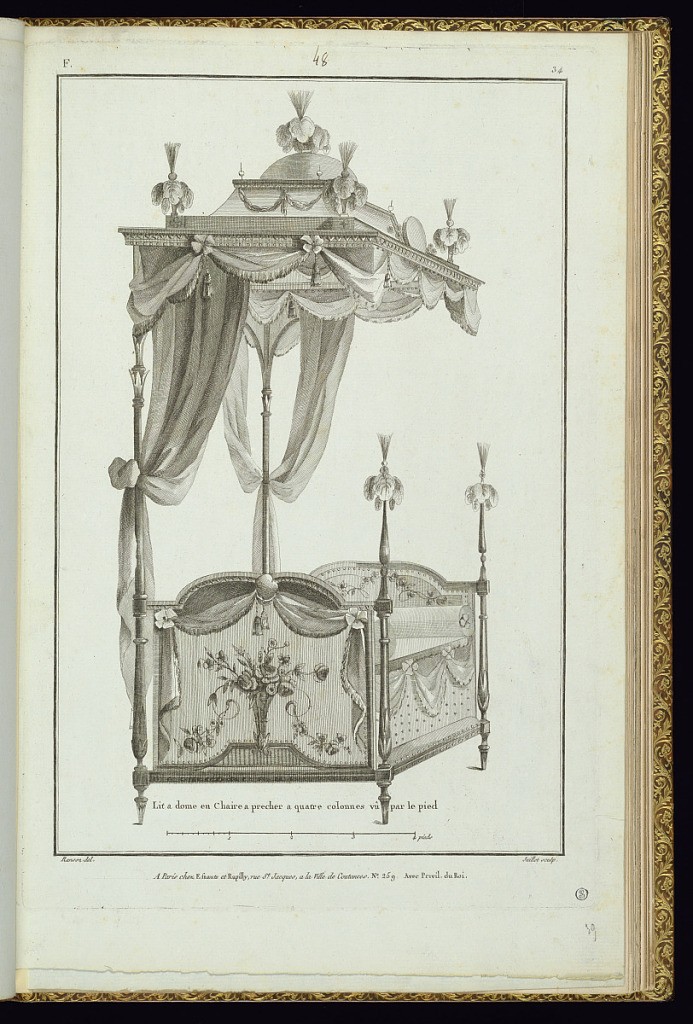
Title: Lit a dome en Chaire a precher a quatre colonnes vû par le pied
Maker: Pierre Ranson, French, 1736–1786
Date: late 18th century
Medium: Etching and engraving on blue paper
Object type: Print
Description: Design for a bed (side view) with a crown canopy (baldachin) supported by two poles, on the side of the bed, projecting from the wall. The head and footboards are the same height. The canopy and bed posts are topped with feather finials. The bed curtains are tied back to the poles. The boards are upholstered with embroidered fabrics decorated with floral designs and draped fabric, tied with ribbons. A scale below. The plate is titled, numbered, and signed.